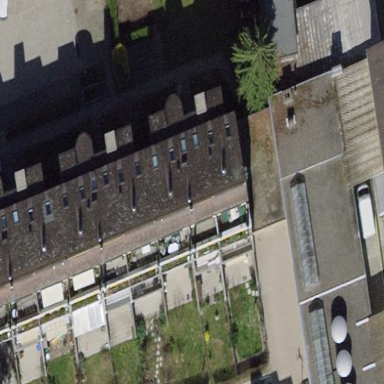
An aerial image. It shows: Saltbox-shaped tile-roofed apartment building.